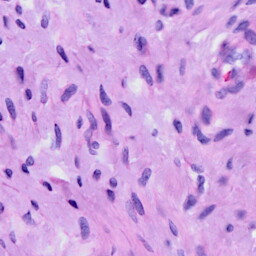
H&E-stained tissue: Cervix